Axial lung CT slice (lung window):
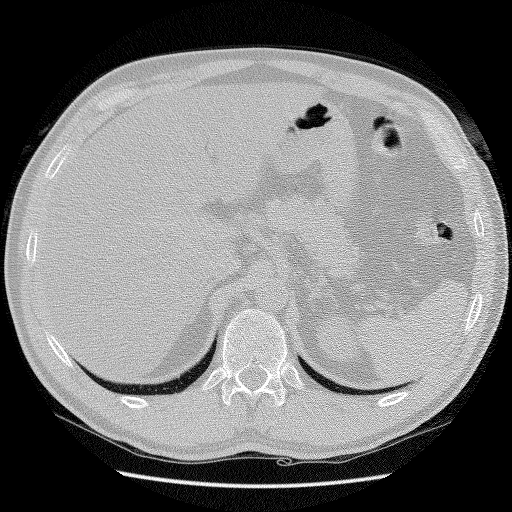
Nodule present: no